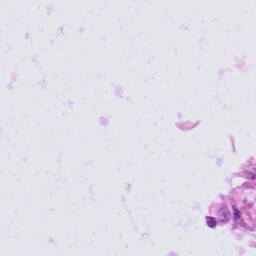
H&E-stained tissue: Skin